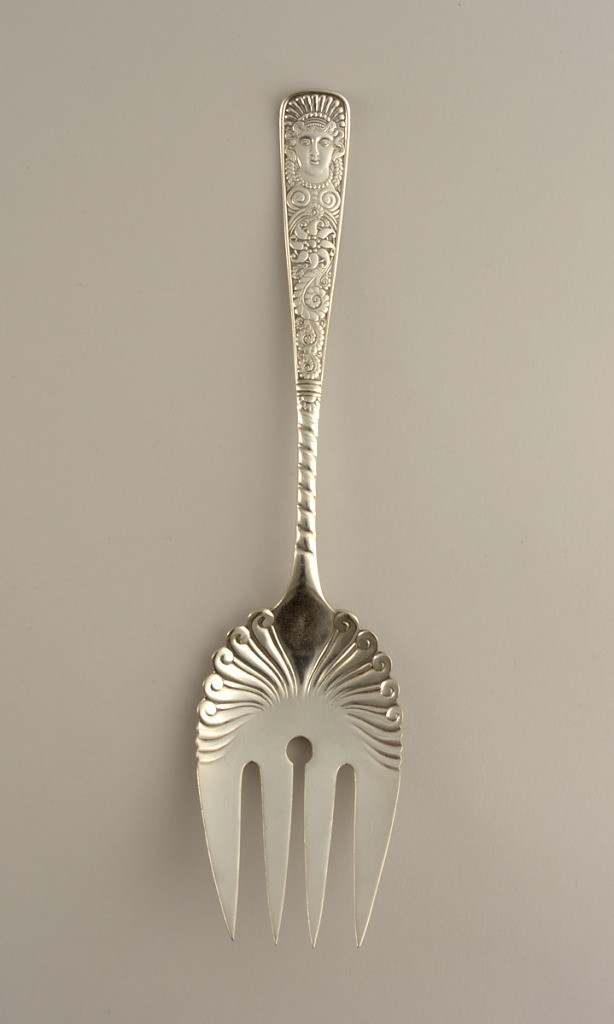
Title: "Assyrian Head" Pattern Fish Serving Fork
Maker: Meriden Brittania Company, Meriden, Connecticut, USA, 1808 - 1898
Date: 1885–86
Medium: silver plated, metal
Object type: fork
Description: Fork with four tapering tines, with rounded notch in slot between central tines. Tines forming curved bowl. Bowl below root decorated with radiating scrolls, forming reeded surface on obverse and fluted service on reverse side, and scalloped edge on both. Narrow neck and stem, decorated with diagonal reeding halfway down handle, meeting setting sun motif above banded section. Stem continues, flaring towards terminal, decorated with scrolling foliate pattern, including sun with scrolling rays. Terminating in crowned antique style "Assyrian" head with laurel surrounding neck. Terminal of slightly rounded rectagular shape, with subtle upturn. Reverse side of handle devoid of ornamentation, with plain polished surface.